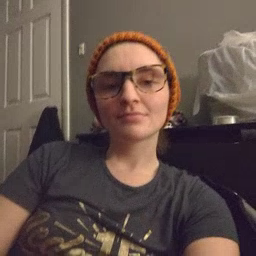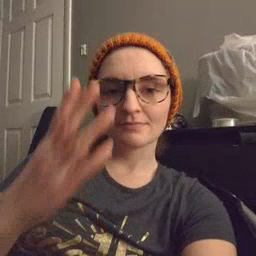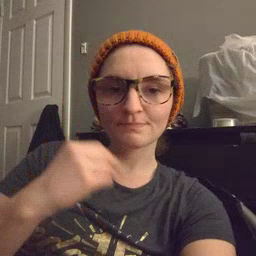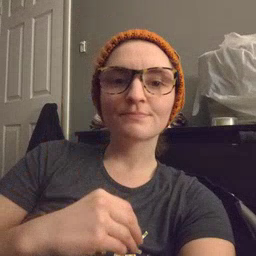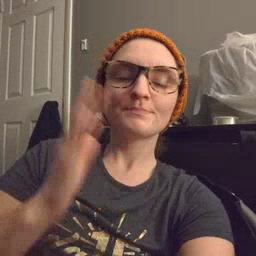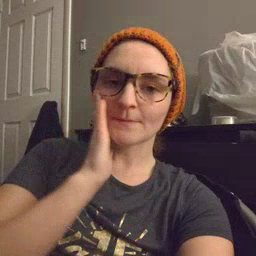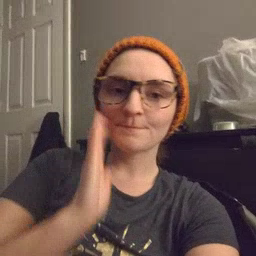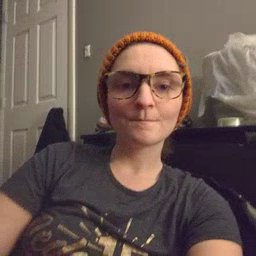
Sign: bed